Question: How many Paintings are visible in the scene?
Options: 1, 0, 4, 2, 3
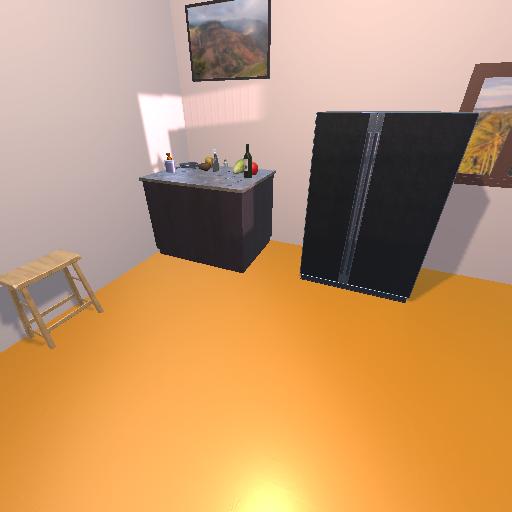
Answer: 1